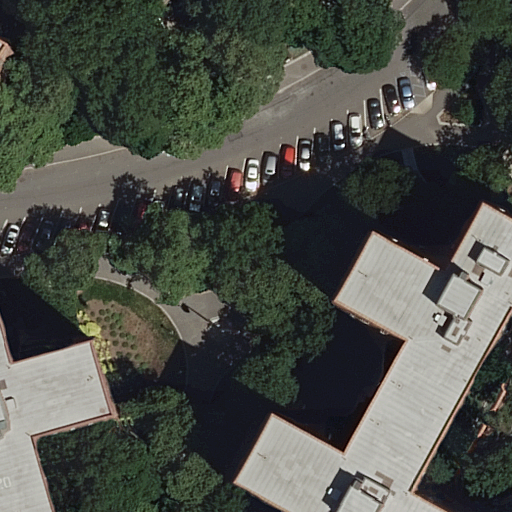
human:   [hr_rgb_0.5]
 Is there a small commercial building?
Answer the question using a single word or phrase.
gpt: no

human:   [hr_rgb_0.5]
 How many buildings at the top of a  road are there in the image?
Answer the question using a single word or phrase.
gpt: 1

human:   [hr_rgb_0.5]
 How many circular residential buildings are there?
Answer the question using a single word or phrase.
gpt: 0

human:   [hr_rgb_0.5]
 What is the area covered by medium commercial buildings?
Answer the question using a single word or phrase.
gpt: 0m2

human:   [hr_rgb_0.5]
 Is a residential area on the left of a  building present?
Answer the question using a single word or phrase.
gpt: yes

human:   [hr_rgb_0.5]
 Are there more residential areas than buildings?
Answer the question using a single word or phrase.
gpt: no

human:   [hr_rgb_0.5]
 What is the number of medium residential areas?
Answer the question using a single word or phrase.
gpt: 0

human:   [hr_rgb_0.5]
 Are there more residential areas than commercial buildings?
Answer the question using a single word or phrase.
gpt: yes

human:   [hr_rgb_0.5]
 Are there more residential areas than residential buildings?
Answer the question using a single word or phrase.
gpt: no

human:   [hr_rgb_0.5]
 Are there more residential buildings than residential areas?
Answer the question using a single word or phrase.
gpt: yes

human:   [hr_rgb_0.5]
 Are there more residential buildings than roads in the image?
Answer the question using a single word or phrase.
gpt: no

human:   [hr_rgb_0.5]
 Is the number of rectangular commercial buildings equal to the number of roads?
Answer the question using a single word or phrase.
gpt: no

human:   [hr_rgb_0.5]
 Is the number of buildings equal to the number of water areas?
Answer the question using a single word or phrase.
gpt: no

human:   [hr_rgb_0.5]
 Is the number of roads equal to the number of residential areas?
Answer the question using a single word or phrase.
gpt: no

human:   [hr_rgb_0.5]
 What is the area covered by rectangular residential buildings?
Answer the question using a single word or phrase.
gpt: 0m2

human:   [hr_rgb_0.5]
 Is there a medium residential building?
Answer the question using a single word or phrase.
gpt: no

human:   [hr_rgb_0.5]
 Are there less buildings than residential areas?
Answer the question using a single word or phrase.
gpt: no

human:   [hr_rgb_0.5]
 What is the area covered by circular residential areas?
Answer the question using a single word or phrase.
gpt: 0m2

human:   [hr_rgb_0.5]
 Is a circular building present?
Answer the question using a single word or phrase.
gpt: no

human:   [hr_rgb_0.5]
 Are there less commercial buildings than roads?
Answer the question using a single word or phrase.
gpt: yes

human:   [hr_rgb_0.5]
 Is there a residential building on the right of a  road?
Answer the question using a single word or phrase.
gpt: yes

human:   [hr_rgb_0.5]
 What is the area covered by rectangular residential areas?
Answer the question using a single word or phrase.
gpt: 10614m2

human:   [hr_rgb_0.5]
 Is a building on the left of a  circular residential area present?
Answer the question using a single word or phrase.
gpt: no

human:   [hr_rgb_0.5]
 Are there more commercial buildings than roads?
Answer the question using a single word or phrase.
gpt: no

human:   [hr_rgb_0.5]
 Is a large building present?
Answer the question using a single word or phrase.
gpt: yes

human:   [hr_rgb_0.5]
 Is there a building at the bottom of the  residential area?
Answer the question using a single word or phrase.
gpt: no

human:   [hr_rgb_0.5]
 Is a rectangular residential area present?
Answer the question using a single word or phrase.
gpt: yes

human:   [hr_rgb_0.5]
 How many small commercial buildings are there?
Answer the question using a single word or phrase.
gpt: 0

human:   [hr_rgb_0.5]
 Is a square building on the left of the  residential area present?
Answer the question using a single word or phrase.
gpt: no

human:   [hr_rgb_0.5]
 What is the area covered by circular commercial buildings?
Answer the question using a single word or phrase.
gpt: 0m2

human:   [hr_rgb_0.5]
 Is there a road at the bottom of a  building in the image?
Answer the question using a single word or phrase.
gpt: yes

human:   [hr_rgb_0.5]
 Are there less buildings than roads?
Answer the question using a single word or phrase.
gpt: no

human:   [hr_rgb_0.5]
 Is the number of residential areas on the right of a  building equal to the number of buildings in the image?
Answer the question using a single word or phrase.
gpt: no

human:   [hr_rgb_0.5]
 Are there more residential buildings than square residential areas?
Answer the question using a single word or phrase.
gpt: yes

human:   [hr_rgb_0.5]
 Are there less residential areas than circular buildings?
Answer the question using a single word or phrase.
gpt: no

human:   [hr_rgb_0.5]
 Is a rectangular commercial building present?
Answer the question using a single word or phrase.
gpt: no

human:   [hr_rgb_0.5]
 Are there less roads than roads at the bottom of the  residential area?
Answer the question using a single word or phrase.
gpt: no